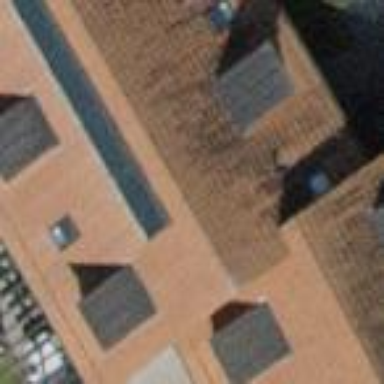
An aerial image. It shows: Building with tiled roof.